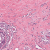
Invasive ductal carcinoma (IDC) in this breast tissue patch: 0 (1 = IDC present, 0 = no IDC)